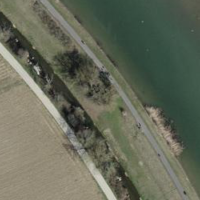
EUNIS habitat code: 24
Species observed at this site:
Tachybaptus ruficollis
Corvus corone
Podiceps cristatus
Fulica atra
Alcedo atthis
Dendrocopos major
Bucephala clangula
Sylvia atricapilla
Chroicocephalus ridibundus
Muscicapa striata
Phylloscopus collybita
Luscinia megarhynchos
Cygnus olor
Larus michahellis
Gallinula chloropus
Cuculus canorus
Erithacus rubecula
Pica pica
Sitta europaea
Columba livia
Saxicola rubicola
Falco tinnunculus
Acrocephalus scirpaceus
Motacilla cinerea
Cyanistes caeruleus
Anas platyrhynchos
Sturnus vulgaris
Accipiter gentilis
Troglodytes troglodytes
Aythya fuligula
Fringilla coelebs
Passer domesticus
Tadorna tadorna
Passer montanus
Turdus merula
Phalacrocorax carbo
Mareca strepera
Parus major
Hirundo rustica
Milvus migrans
Veronica persica
Mergus merganser
Anser anser
Motacilla alba